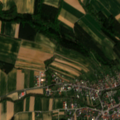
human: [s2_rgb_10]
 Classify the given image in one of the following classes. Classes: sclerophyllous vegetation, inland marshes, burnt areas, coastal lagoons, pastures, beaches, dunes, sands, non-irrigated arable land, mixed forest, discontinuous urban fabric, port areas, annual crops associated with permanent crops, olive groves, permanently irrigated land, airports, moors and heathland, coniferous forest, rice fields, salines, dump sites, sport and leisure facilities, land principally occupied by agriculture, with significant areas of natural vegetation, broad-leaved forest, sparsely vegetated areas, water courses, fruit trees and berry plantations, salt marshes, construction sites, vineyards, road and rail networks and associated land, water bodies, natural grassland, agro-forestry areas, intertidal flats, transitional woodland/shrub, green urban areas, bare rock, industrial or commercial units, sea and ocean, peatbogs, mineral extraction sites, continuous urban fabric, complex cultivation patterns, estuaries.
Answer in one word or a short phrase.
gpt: discontinuous urban fabric, non-irrigated arable land, land principally occupied by agriculture, with significant areas of natural vegetation, mixed forest